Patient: sex F, age 54
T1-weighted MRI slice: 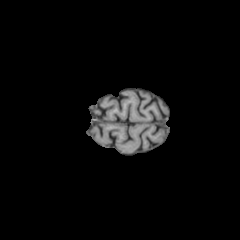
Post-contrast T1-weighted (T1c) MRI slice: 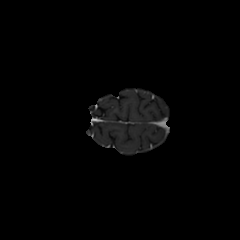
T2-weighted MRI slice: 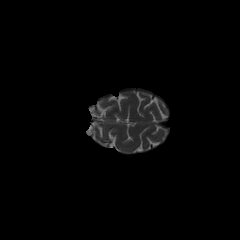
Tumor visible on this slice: no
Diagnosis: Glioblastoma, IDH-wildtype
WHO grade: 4